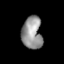
Tissue: lung
Cell type: Fibroblasts
Senescence score: 0.5505
Nuclear area (px): 646
Mean DAPI intensity: 147.138